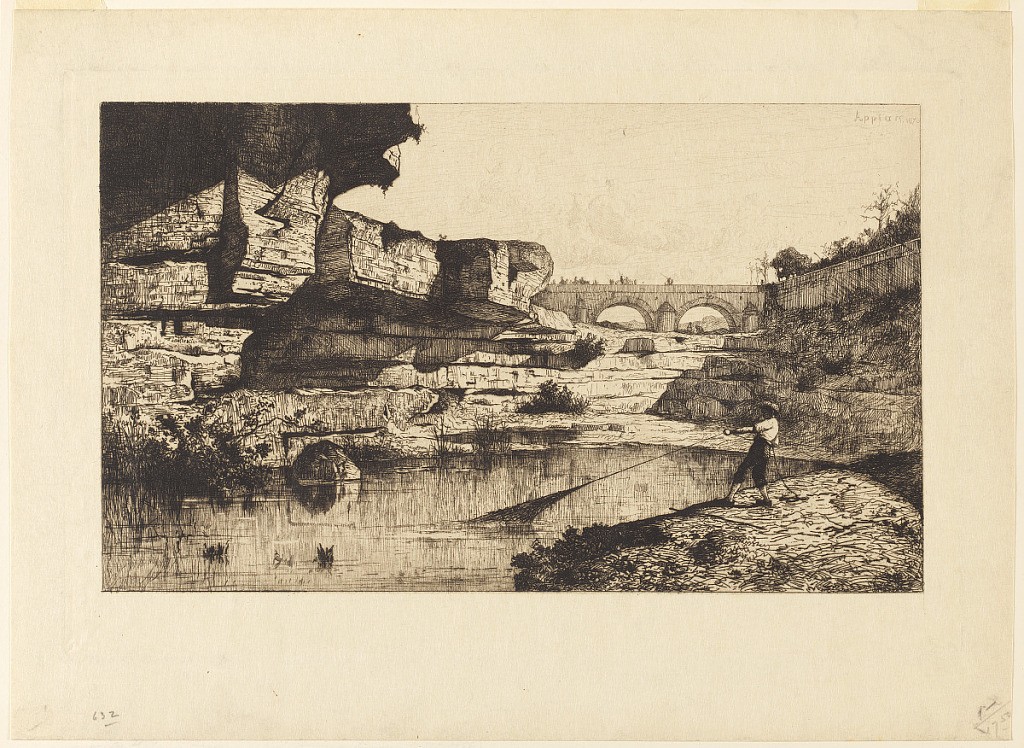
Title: Pont de Hauteville
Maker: Adolphe Appian, French, 1818 - 1898
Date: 1870
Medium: Etching in black ink on cream-colored Japan paper
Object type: Print
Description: Landscape with a river running through the foreground and into the distance. Under the shadow of large rocks, a fisherman hauls in a large net. In the background, figures, some on horseback, cross a double-arched stone bridge.